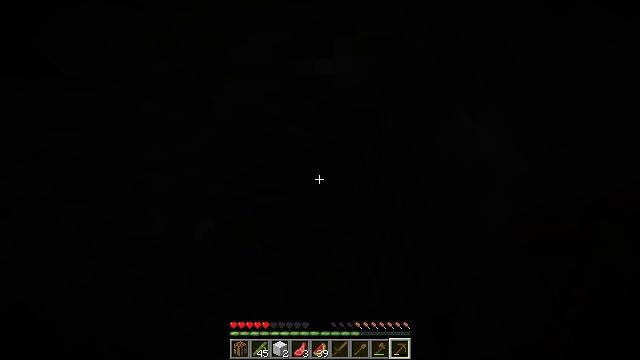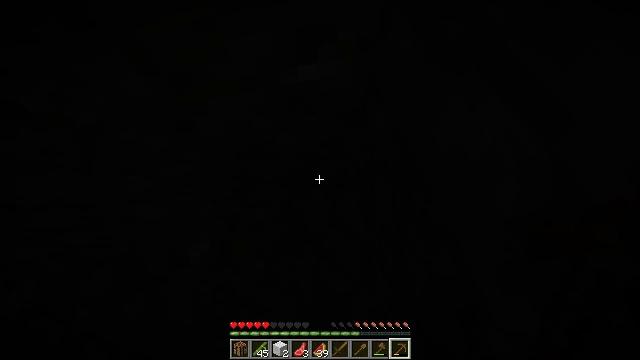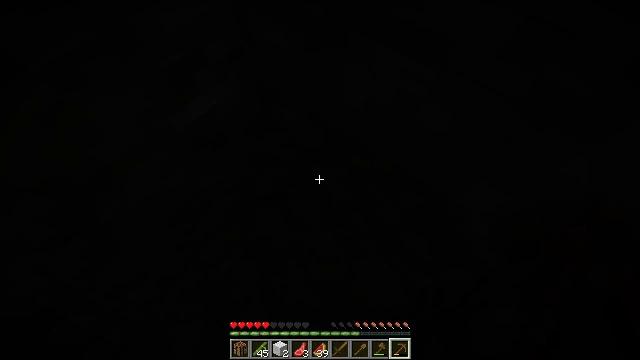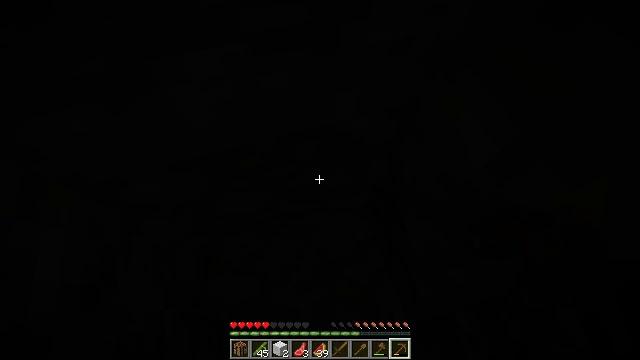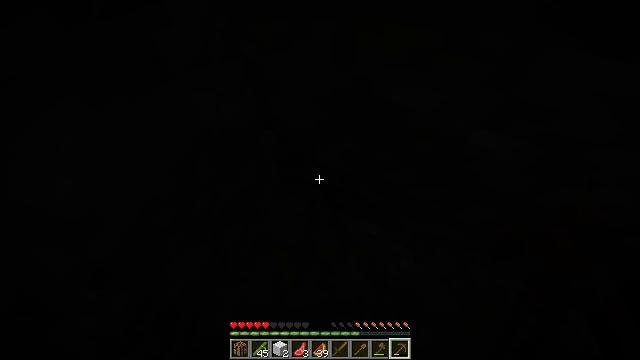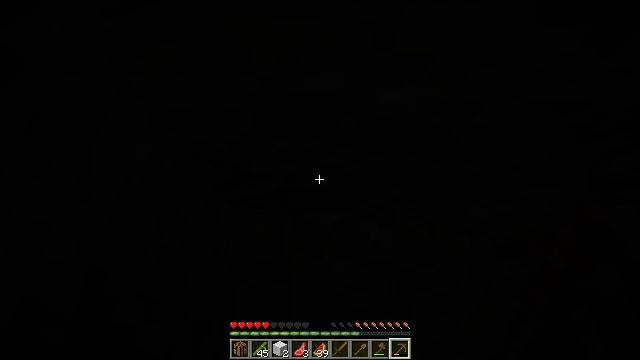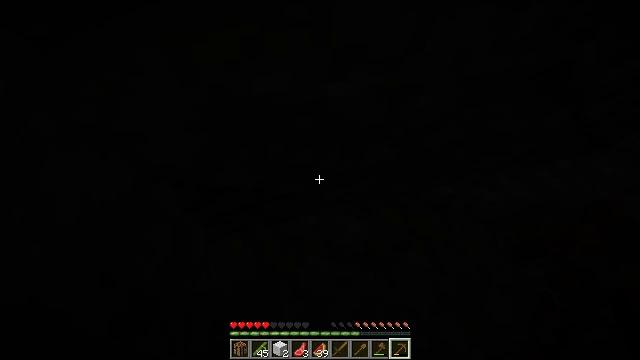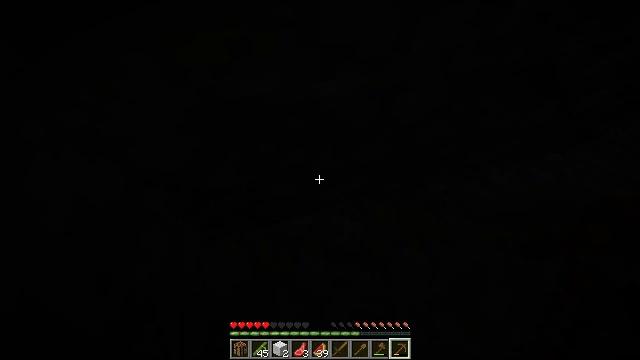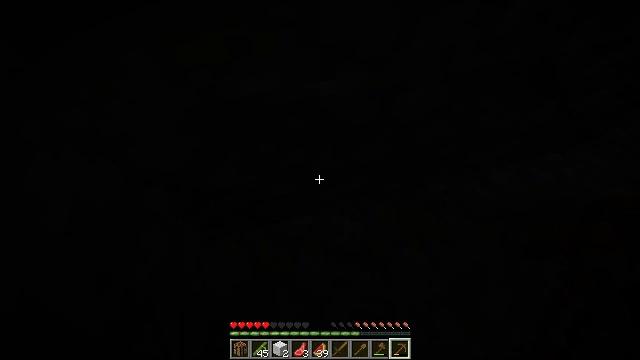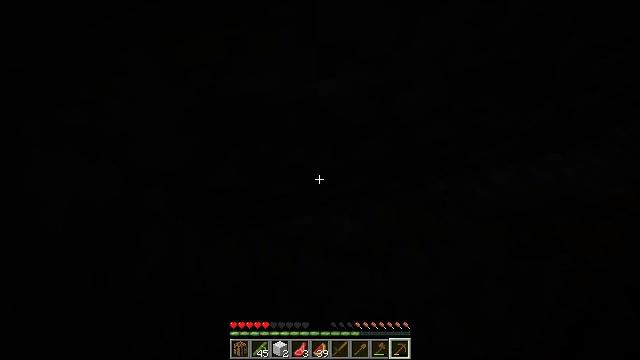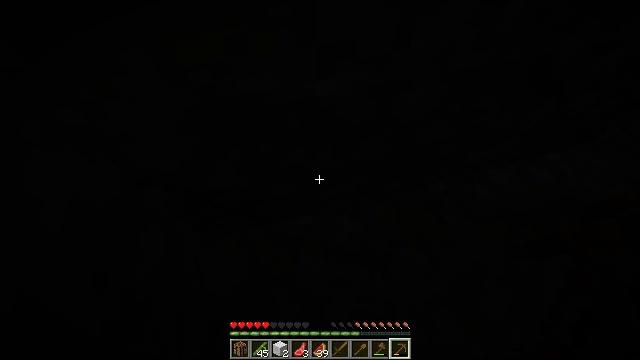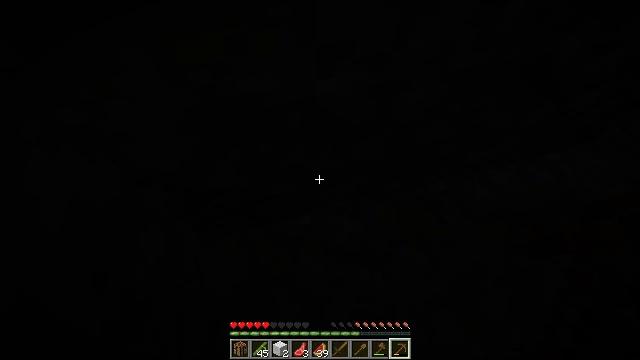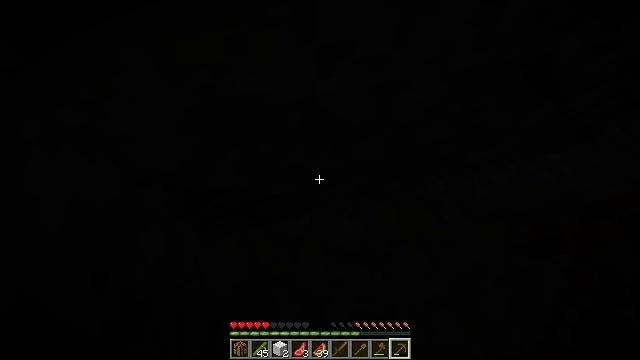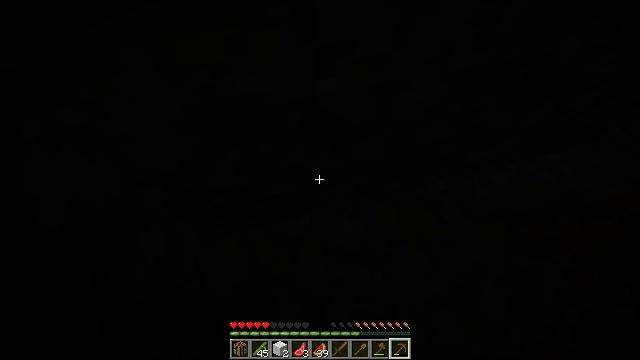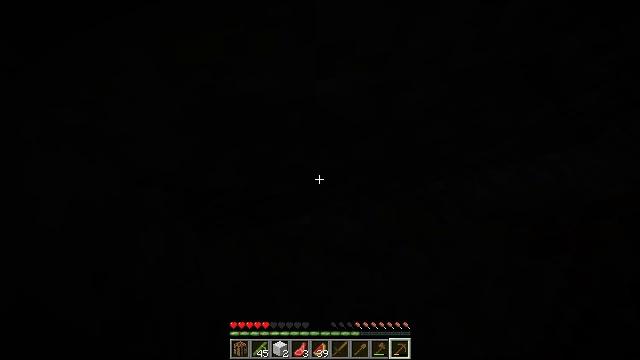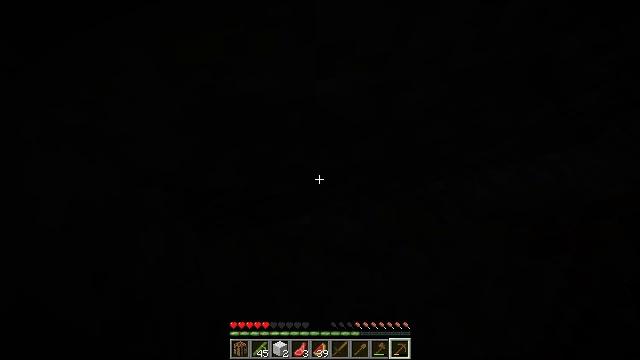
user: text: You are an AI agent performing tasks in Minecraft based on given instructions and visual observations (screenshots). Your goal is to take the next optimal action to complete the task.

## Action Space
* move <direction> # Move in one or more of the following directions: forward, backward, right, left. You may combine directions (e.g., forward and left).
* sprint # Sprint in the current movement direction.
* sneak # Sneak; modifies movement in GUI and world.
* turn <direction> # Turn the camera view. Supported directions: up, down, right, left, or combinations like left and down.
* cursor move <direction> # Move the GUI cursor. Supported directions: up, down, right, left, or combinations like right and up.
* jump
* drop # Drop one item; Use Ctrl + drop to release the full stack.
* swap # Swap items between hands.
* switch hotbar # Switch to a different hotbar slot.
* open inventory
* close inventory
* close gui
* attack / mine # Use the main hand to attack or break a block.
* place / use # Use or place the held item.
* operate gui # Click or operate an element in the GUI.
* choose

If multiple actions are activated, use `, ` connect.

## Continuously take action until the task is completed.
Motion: motion action
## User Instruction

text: Remove and gather vines.
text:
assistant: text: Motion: move left, turn right
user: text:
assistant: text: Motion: move left, turn right
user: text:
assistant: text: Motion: move left, turn right
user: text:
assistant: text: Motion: turn right
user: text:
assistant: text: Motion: turn right and up
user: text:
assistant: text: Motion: turn right and up
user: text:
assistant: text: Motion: turn right
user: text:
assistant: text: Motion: no_op
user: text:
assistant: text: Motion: no_op
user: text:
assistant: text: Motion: no_op
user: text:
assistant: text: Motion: no_op
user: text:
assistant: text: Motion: no_op
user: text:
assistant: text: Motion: no_op
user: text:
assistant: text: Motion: no_op
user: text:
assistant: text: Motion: no_op
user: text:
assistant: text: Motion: turn right and up
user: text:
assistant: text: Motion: turn right and up
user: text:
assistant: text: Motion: turn right and up
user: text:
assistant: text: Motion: move forward, turn right and up
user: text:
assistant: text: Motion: move forward, turn up
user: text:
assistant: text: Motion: move forward, turn up
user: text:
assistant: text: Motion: move forward
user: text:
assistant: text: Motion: move forward
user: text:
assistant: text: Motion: move forward, sprint
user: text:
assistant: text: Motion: move forward, sprint
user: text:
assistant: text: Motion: move forward, sprint
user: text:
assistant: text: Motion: move forward, sprint
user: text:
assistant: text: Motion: move forward
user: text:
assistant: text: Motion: move forward
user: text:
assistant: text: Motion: move forward, sprint, turn left and up